Question: What is the reading of the measurement in the image?
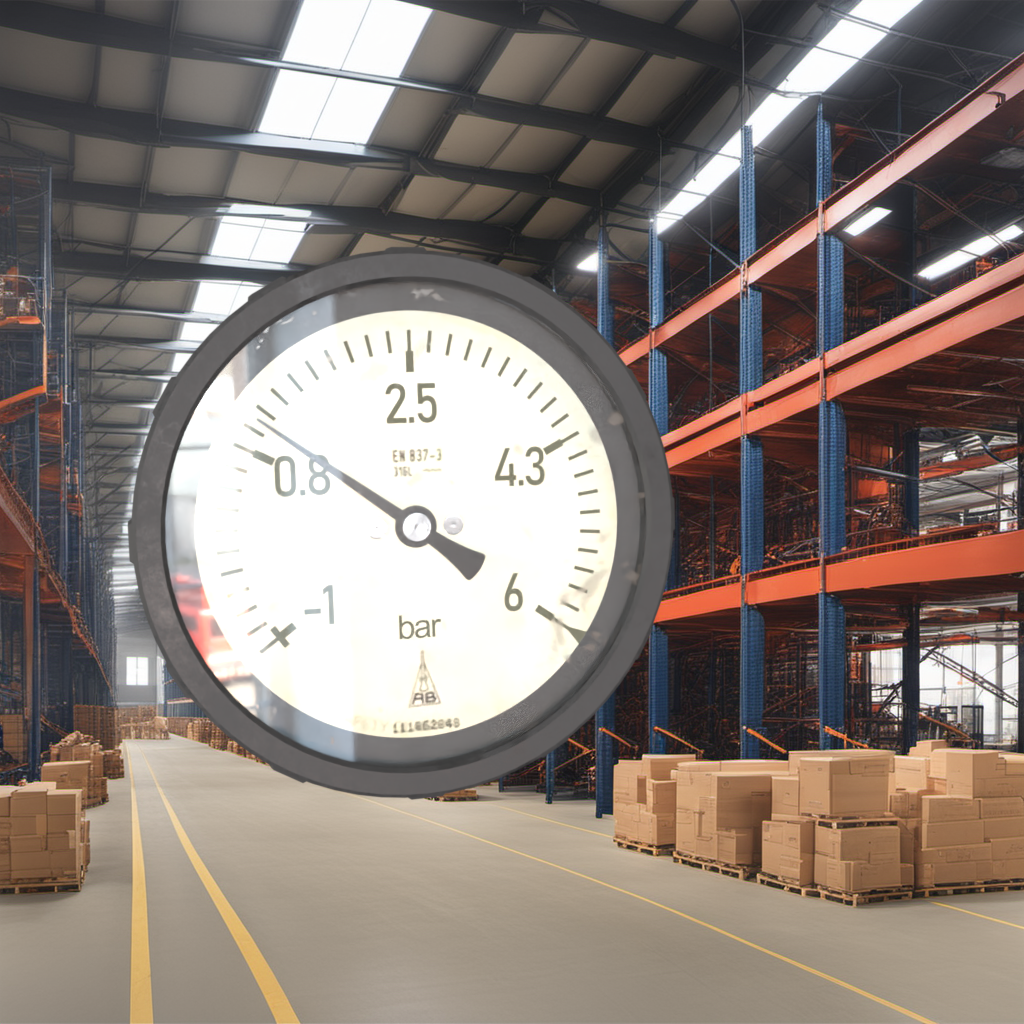
Answer: The result is 1.01
Question: What is the reading range of this measurement?
Answer: The range is from -1 to 6
Question: What is the minimum and maximum reading range of this measurement?
Answer: The minimum value is -1 and the maximum value is 6